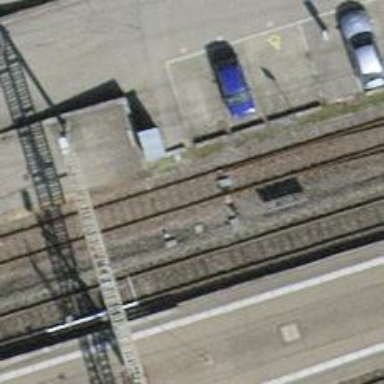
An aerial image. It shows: Abandoned railway yard with one track.